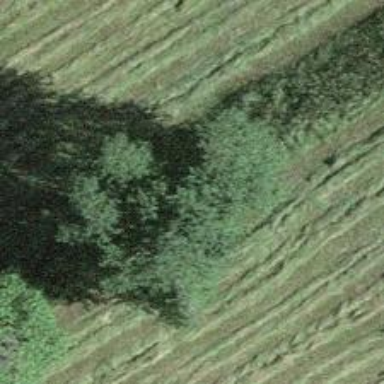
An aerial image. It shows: Single tag "natural: tree."